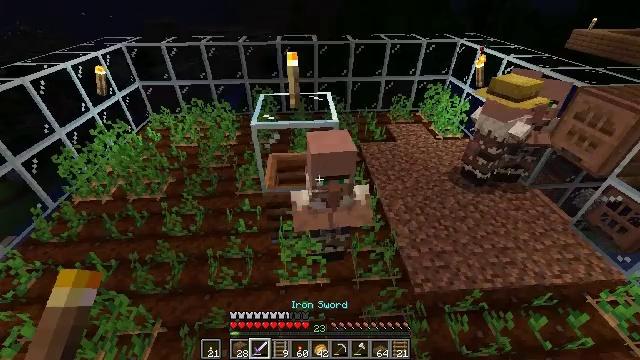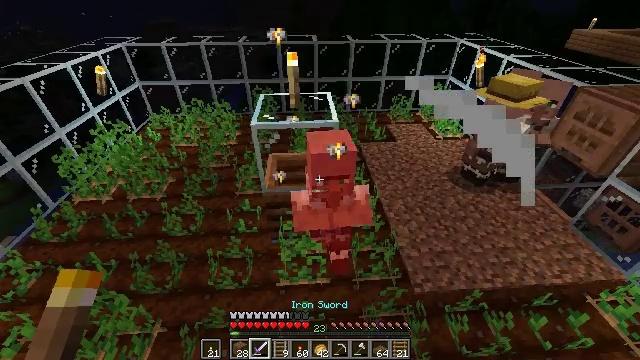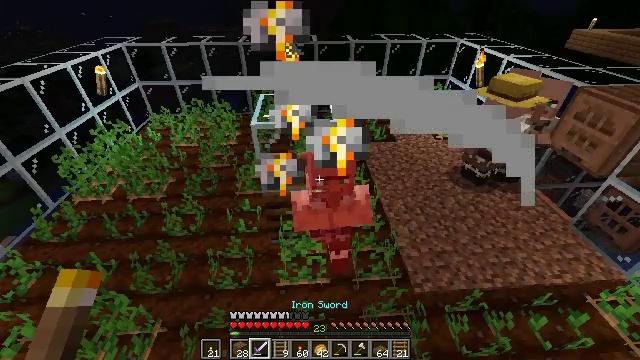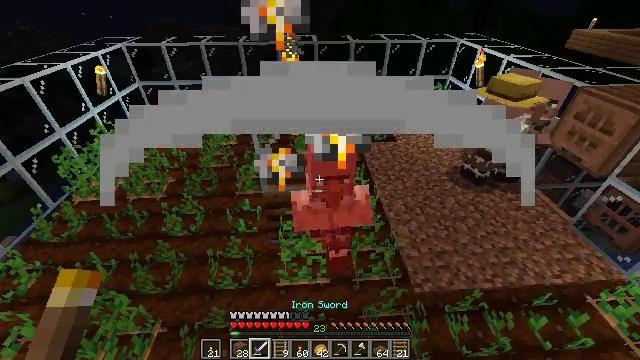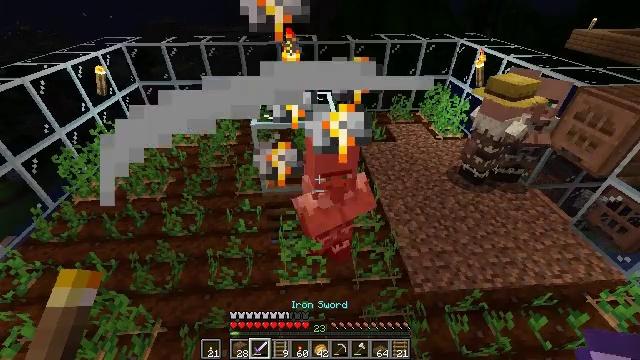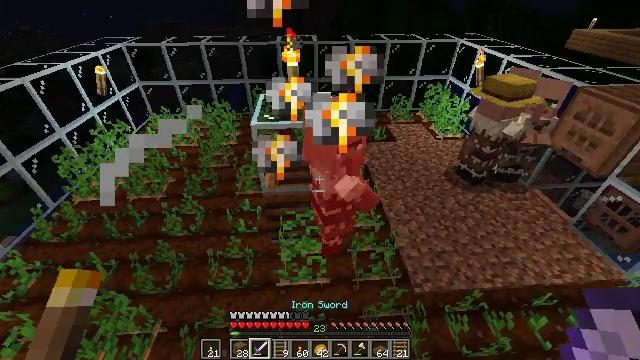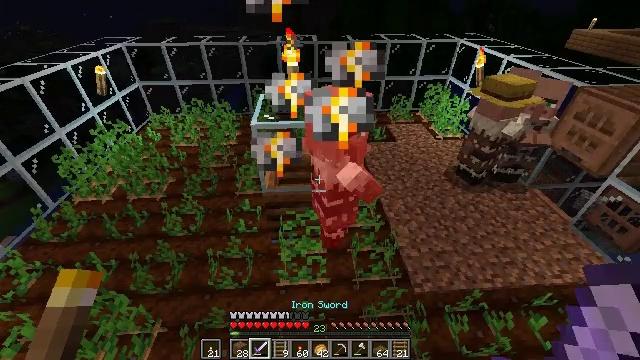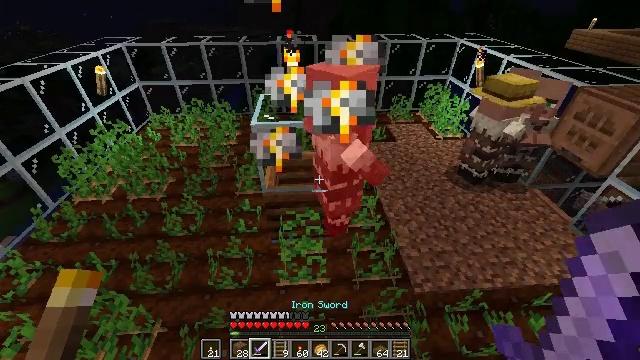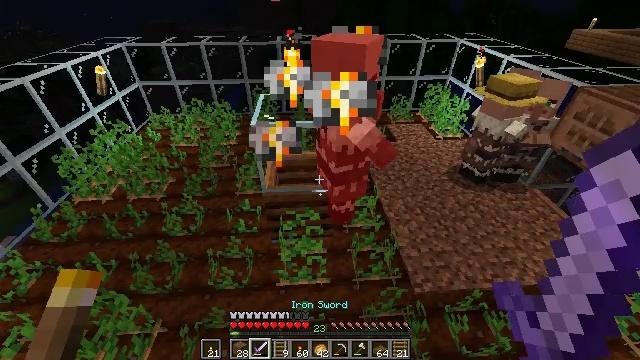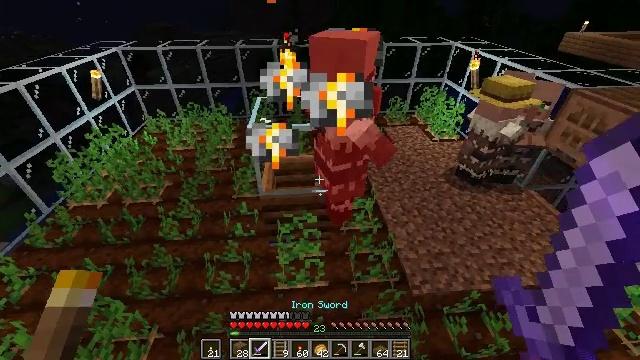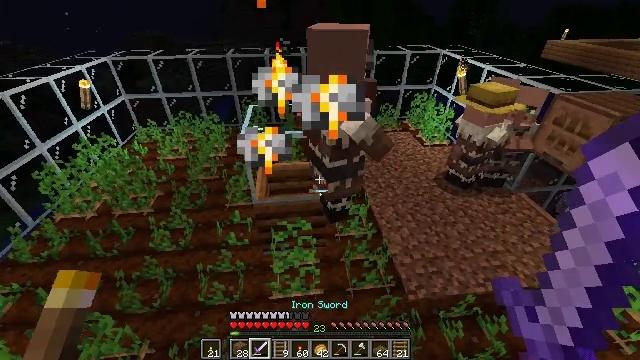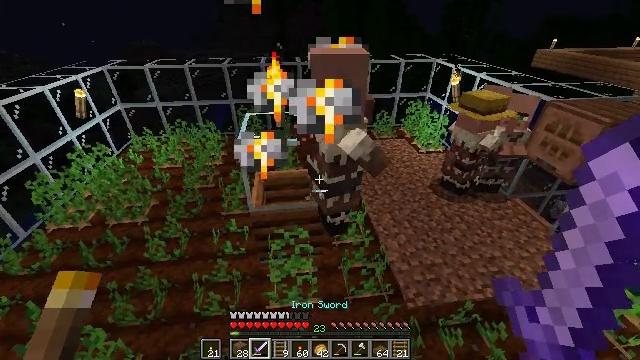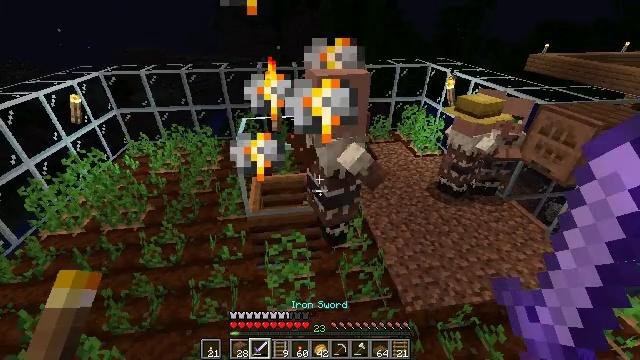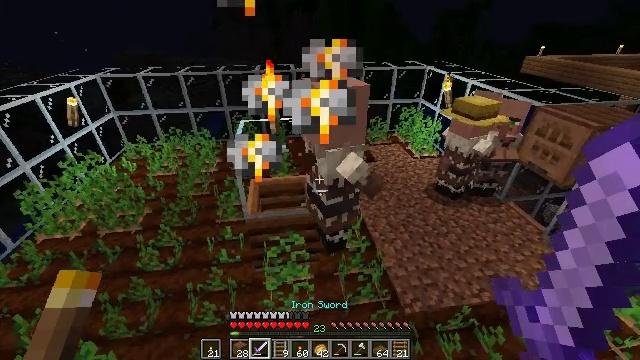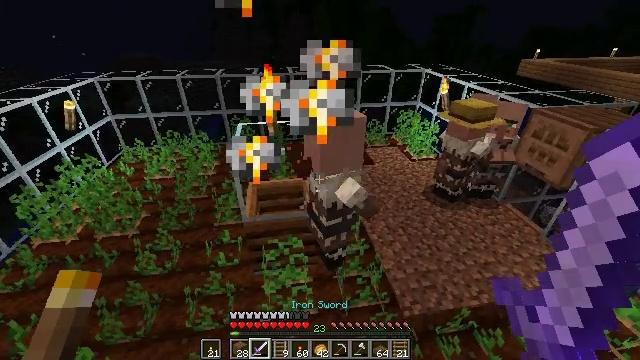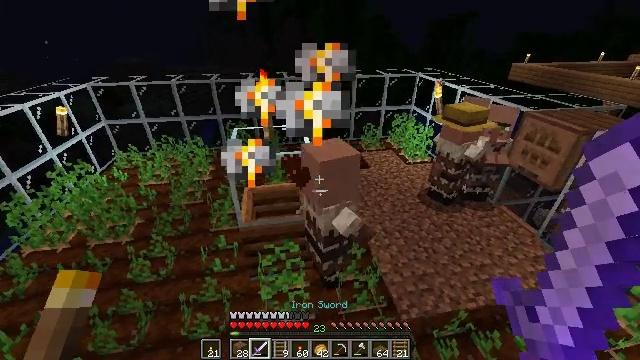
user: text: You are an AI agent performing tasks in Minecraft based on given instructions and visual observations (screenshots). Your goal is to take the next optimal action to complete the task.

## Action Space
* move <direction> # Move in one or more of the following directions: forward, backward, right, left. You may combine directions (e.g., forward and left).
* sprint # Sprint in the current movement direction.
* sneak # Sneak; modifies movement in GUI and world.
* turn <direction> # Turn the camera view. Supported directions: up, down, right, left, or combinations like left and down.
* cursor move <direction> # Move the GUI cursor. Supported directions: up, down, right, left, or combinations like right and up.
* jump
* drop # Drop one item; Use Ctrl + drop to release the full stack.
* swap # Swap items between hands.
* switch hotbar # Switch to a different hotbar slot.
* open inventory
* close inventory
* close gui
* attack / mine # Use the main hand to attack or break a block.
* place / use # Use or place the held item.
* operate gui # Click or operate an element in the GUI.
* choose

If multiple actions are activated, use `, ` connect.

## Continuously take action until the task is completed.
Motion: motion action
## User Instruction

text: Hunt the villager.
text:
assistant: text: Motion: sneak, attack / mine
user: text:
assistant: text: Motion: sneak, attack / mine
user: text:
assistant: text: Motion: sneak, attack / mine
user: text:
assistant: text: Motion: sneak, attack / mine
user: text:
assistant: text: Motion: sneak
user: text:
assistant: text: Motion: sneak
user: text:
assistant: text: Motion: sneak
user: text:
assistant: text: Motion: sneak
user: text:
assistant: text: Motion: sneak
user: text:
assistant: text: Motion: sneak, turn right and up
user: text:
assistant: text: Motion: sneak, turn up
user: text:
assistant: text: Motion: sneak
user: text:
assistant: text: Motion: sneak
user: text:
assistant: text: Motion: sneak
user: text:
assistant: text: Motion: sneak, turn right
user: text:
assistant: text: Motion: sneak, turn right
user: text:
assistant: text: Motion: sneak, attack / mine
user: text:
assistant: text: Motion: sneak, attack / mine
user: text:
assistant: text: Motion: sneak, attack / mine
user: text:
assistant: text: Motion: sneak, attack / mine
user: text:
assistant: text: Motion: sneak, attack / mine
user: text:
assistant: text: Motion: sneak